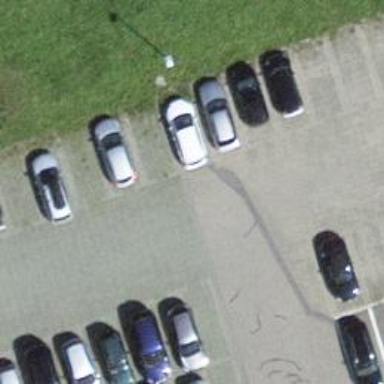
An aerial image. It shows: Parking aisle designated as service road.